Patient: sex F, age 57
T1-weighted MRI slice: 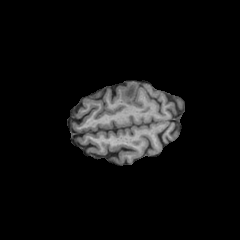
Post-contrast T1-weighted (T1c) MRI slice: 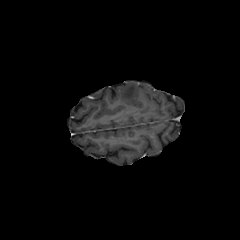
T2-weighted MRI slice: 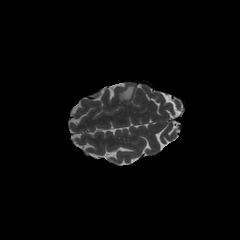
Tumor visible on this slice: yes
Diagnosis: Glioblastoma, IDH-wildtype
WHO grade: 4